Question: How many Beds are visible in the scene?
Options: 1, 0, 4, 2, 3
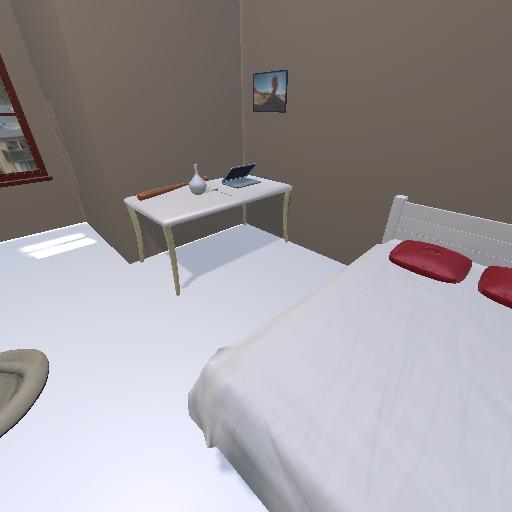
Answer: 1